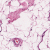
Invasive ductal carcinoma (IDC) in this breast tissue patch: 0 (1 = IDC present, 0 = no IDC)